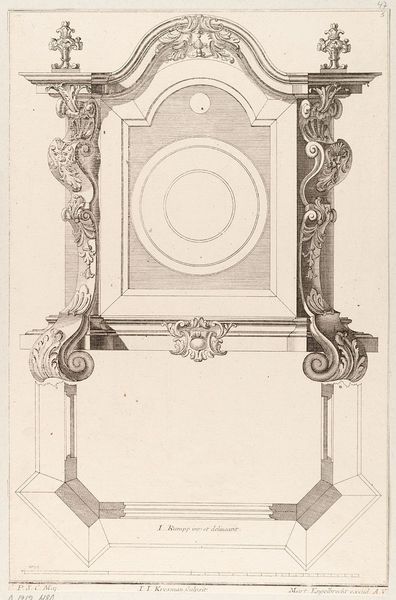
Titel: Grund- und Aufriss einer Uhr/Kaminuhr
Künstler: Martin Engelbrecht
Standort: Hamburg
Institution: Museum für Kunst und Gewerbe Hamburg
Schlagwörter: rahmen, grafik, graphik, ornamente, uhr, fotografie, photographie, druckgraphik, druckgrafik, stich, kunstgewerbe, laubwerk, blattwerk, kupferstich, kunsthandwerk, hausrat, bandelwerk, kaminuhr, zeitmessung, reproduktionen, industriedesign, druckerzeugnisse, möbel, ornamentstich, vorlageblätter